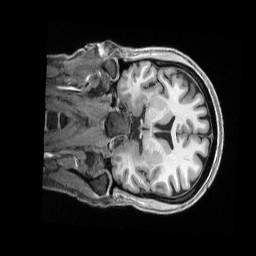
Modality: T1w
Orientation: coronal
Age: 40
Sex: female
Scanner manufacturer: siemens
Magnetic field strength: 3 T
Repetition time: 2.5 s
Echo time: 0.00296 s